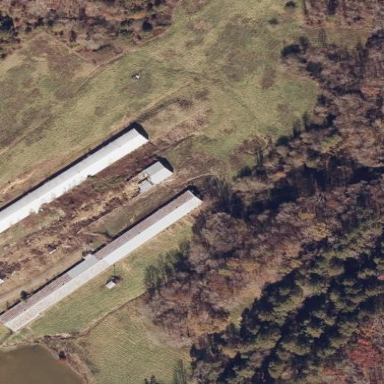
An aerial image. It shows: Farm auxiliary building.